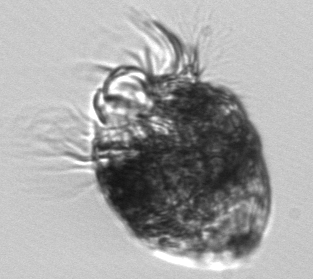
Label: Strombidium_capitatum